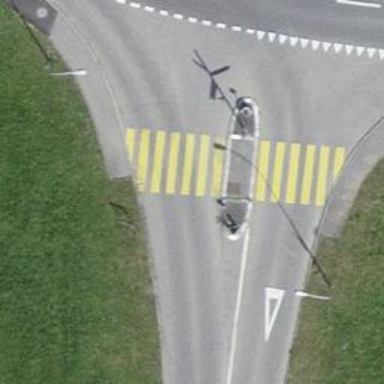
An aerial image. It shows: Uncontrolled zebra crossing with pedestrian island.